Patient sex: F
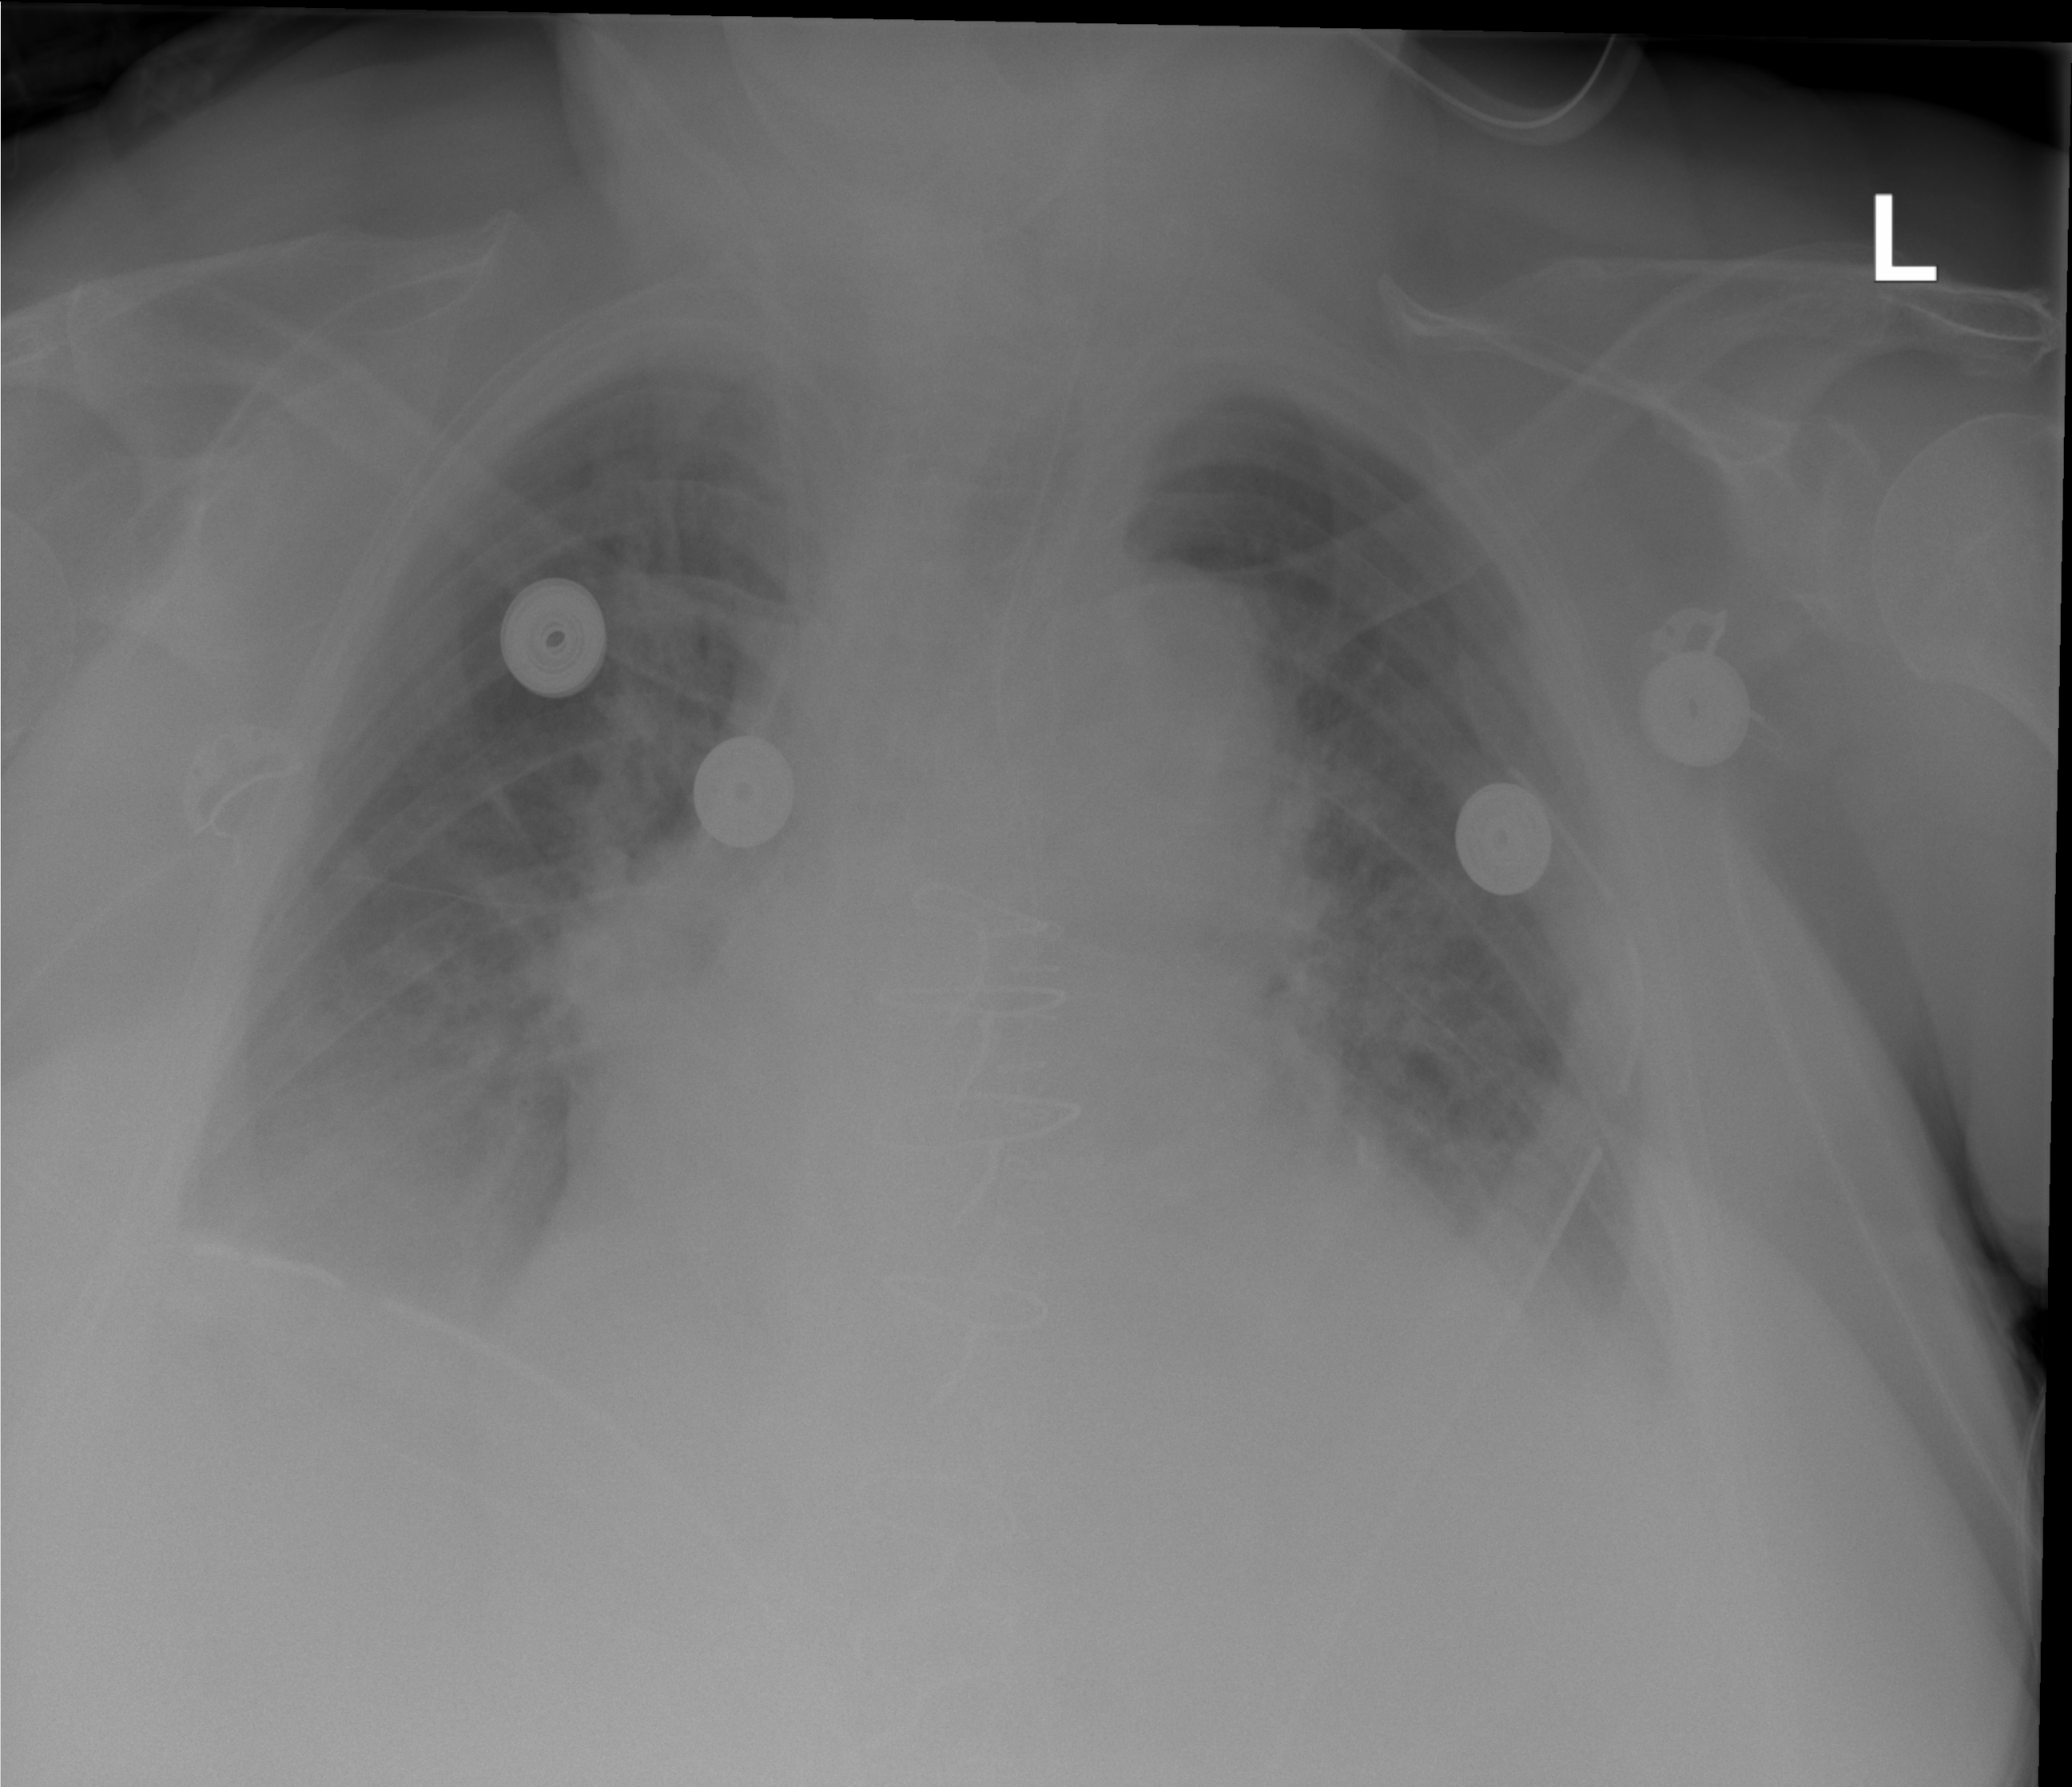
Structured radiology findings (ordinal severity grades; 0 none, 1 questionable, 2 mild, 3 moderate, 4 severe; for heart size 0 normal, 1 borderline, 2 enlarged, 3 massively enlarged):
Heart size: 2
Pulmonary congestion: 2
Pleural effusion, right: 2
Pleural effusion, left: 2
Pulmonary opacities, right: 1
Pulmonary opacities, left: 1
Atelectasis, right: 1
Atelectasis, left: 1